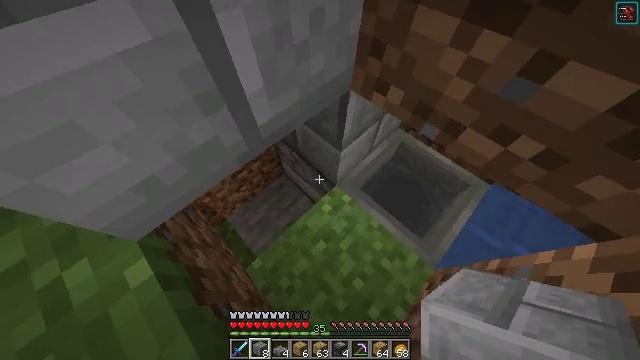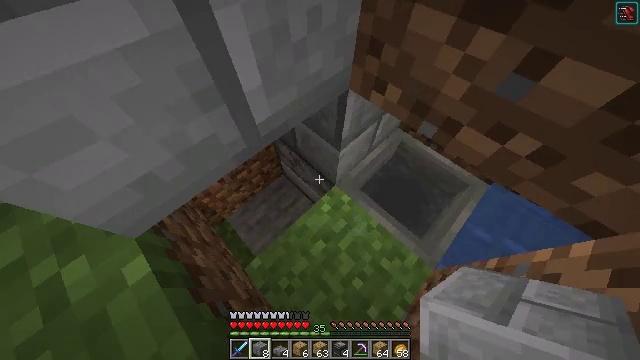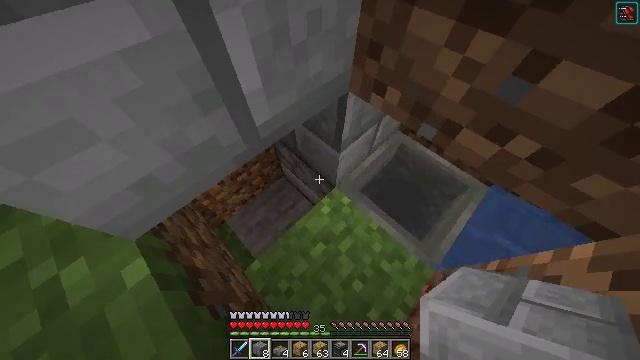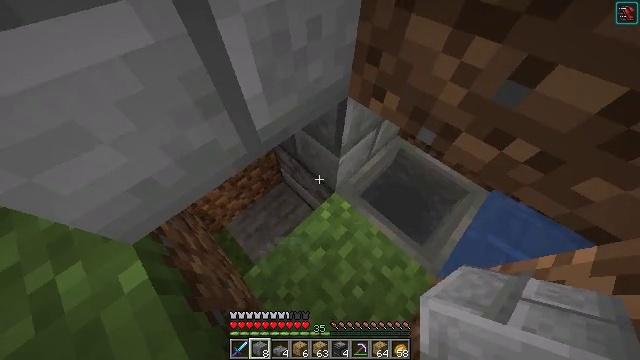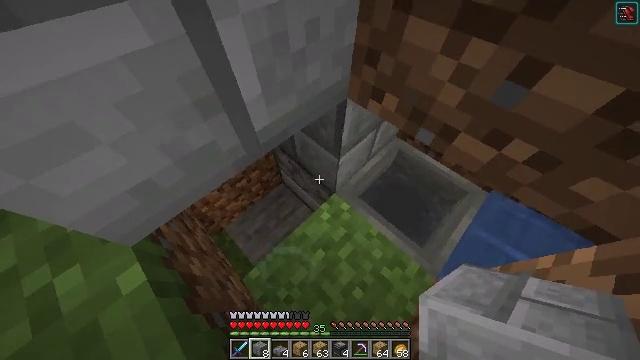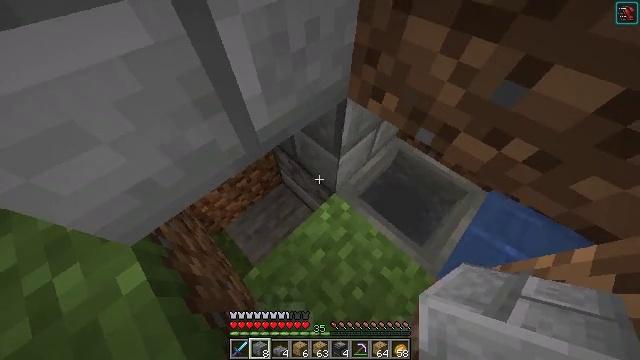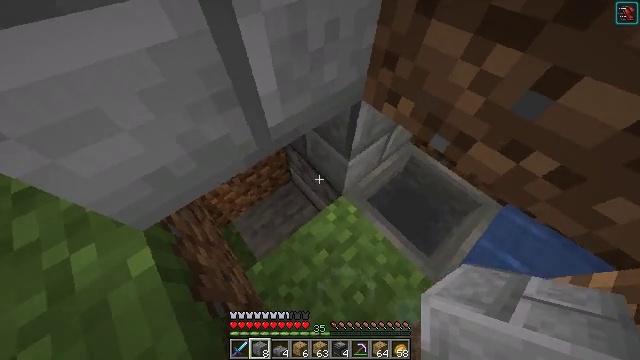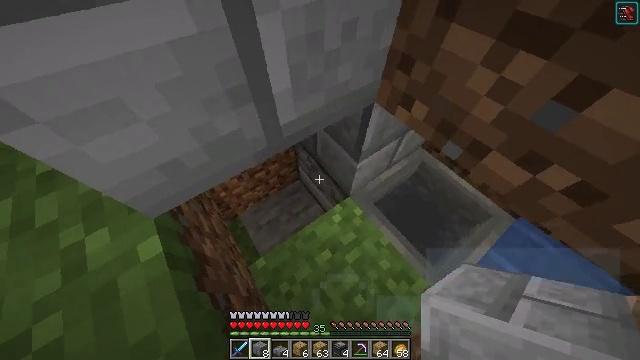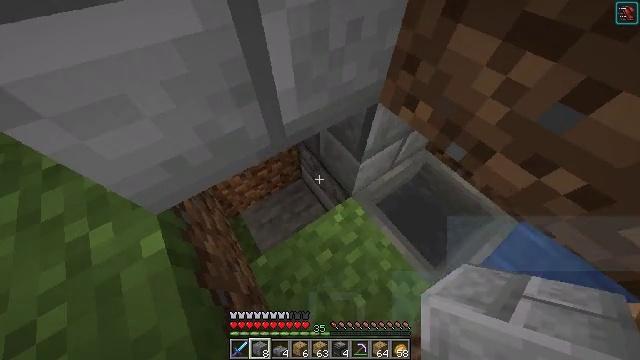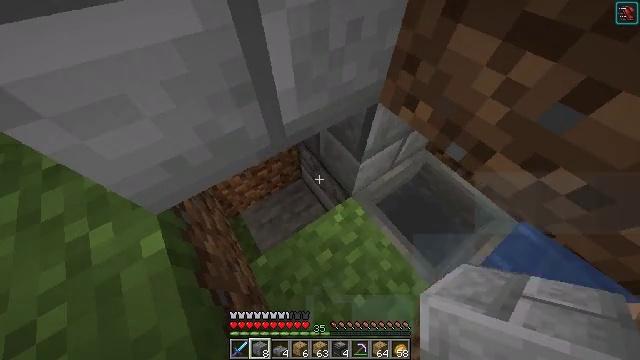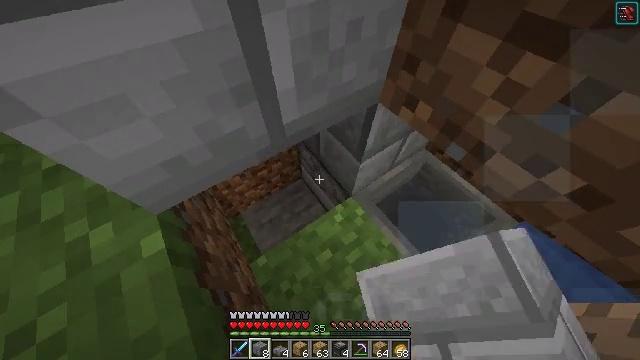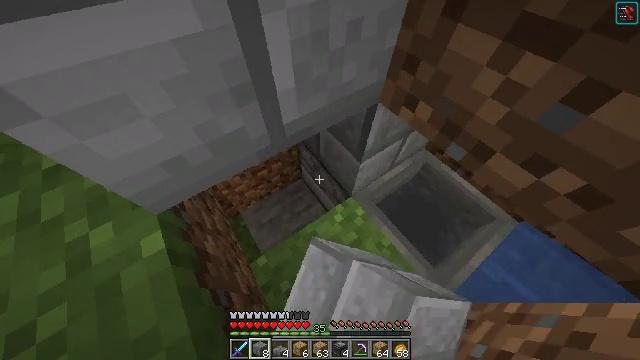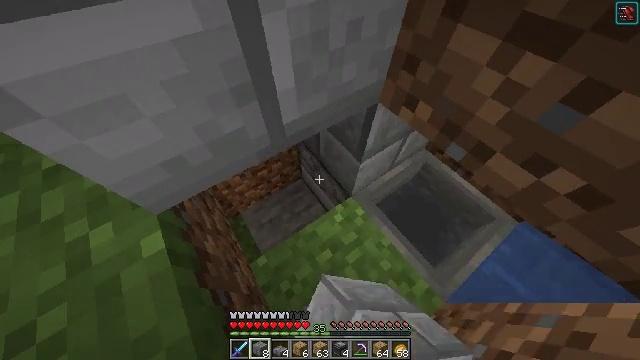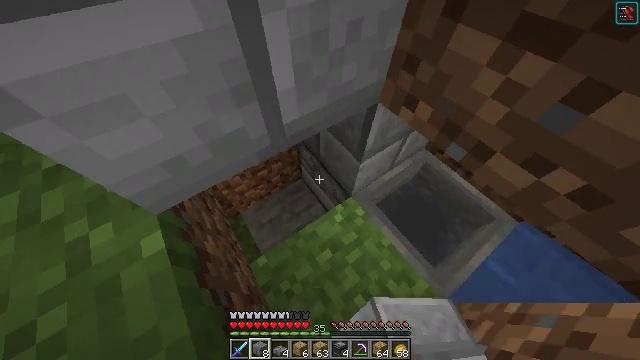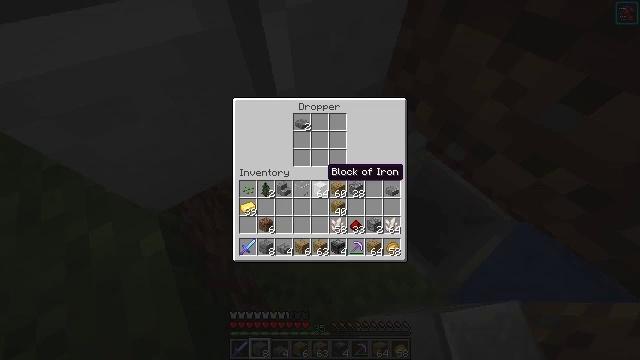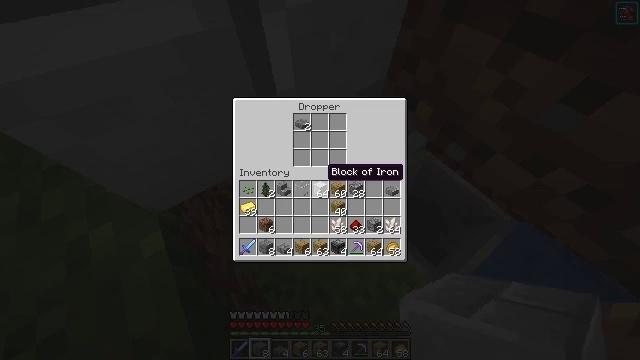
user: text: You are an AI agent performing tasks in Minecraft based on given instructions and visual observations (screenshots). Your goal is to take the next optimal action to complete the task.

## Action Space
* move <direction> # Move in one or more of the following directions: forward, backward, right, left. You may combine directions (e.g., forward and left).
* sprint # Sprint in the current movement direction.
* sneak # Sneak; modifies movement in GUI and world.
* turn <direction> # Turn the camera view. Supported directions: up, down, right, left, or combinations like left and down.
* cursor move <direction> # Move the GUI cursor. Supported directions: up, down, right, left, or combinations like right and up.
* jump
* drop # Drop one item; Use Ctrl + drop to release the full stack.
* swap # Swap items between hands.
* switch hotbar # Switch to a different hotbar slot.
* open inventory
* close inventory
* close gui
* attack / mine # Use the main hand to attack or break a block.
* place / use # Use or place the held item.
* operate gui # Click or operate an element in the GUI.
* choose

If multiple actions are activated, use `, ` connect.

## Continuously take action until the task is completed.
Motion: motion action
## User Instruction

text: Retrieve the stone bricks from an old building.
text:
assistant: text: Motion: no_op
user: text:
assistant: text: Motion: no_op
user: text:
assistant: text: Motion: turn up
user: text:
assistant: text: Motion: no_op
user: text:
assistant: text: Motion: no_op
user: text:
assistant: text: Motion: turn left
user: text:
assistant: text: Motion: turn left
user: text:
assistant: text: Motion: turn left
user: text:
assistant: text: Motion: use / place
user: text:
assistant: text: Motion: use / place
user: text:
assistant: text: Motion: use / place
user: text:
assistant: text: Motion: no_op
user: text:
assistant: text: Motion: no_op
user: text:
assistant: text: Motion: open gui
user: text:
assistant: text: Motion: no_op
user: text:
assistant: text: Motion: no_op
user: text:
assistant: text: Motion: no_op
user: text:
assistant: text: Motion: no_op
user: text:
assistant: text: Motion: no_op
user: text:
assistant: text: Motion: no_op
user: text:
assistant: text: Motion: no_op
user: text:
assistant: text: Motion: no_op
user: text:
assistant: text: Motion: no_op
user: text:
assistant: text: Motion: no_op
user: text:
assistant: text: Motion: no_op
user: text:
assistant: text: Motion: no_op
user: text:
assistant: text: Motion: no_op
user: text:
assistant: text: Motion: cursor move up
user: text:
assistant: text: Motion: cursor move up
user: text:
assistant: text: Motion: sneak, cursor move up